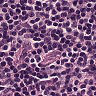
Metastatic tissue present: no